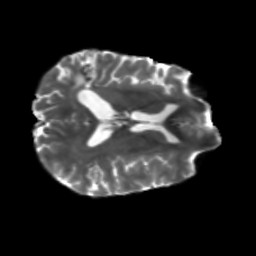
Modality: T2w
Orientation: axial
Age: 42
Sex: male
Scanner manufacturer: siemens
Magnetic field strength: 3 T
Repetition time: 5.47 s
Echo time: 0.0854 s